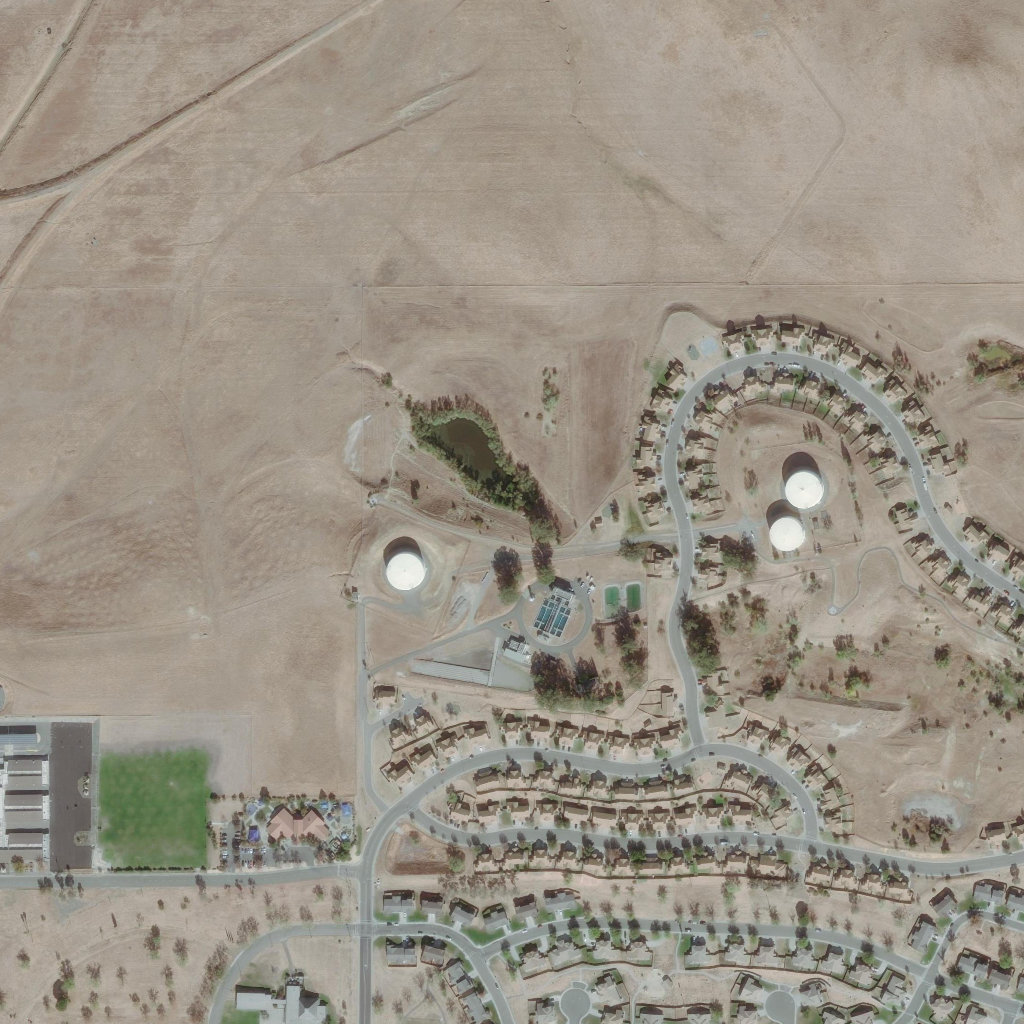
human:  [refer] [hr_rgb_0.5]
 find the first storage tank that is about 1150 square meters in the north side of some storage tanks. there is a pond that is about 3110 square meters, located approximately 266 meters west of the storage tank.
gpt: <box>[[75, 45, 81, 50, 0]]</box>

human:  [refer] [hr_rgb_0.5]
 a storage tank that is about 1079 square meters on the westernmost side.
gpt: <box>[[37, 53, 42, 58, 0]]</box>

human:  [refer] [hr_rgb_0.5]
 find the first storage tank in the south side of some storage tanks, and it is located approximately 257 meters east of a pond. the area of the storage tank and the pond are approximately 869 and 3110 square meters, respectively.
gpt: <box>[[74, 49, 79, 54, 0]]</box>